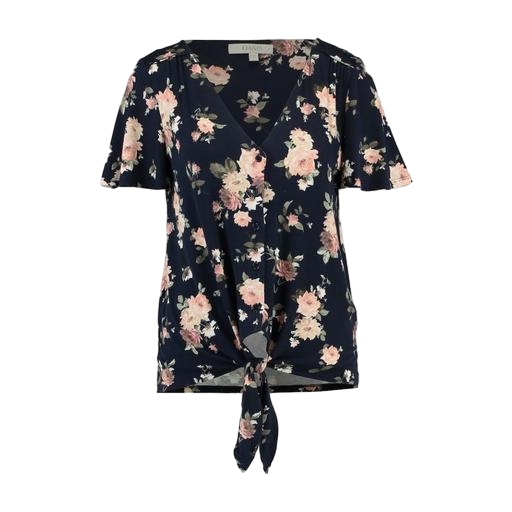
black floral tie-front top, floral short-sleeved shirt, blue micro floral tie front top, white background